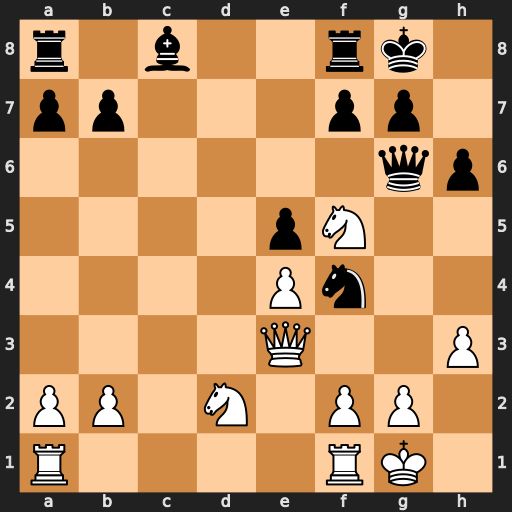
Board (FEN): r1b2rk1/pp3pp1/6qp/4pN2/4Pn2/4Q2P/PP1N1PP1/R4RK1
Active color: w
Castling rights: -
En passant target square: -
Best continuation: Ne7+ Kh7 Nxg6